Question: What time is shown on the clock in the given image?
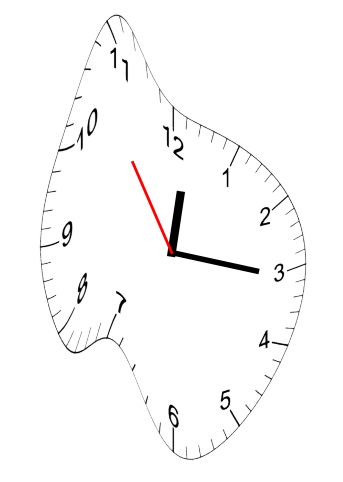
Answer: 12:15:54